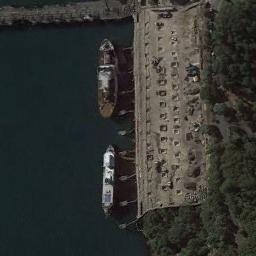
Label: ship